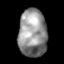
Tissue: lung
Cell type: Epithelial cells
Senescence score: 0.2003
Nuclear area (px): 1325
Mean DAPI intensity: 144.501